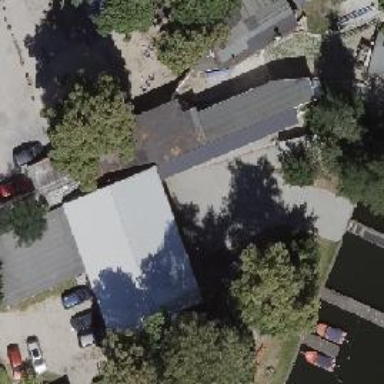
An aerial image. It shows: Boat school.